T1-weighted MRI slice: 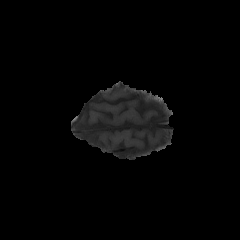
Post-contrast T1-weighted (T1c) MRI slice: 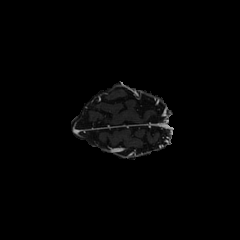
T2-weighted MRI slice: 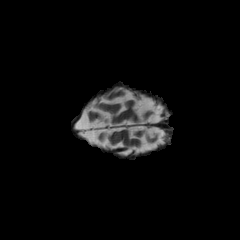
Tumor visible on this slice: no